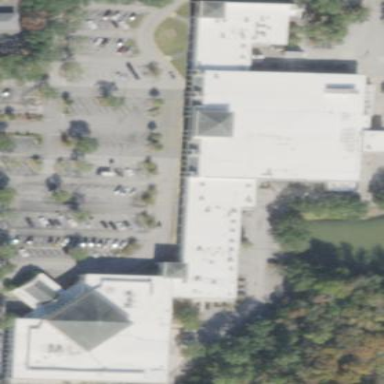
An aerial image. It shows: Retail building.